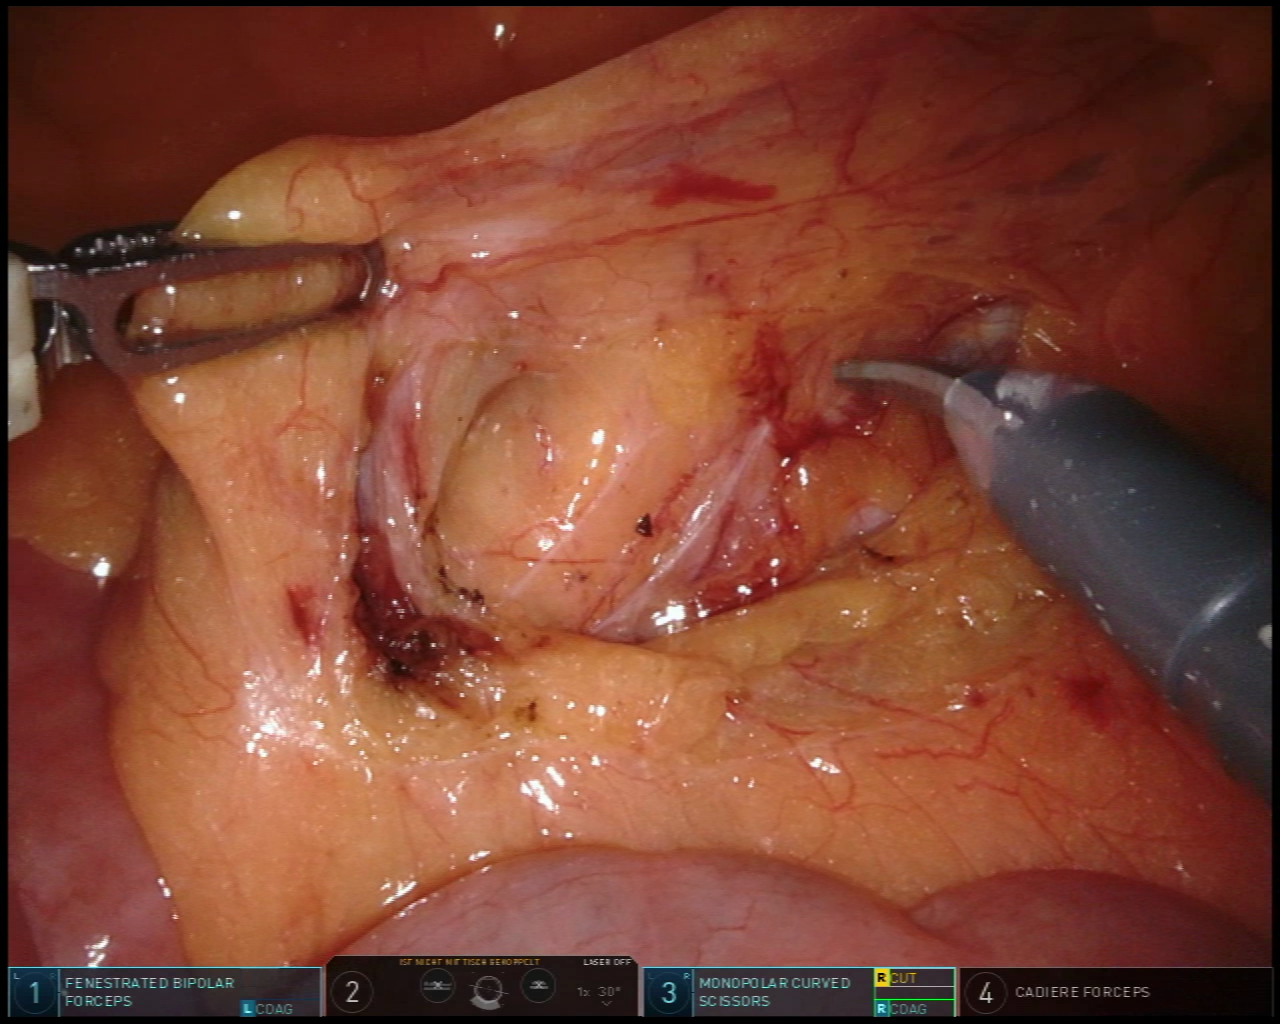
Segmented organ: ureter
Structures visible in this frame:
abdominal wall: no
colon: no
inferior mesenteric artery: no
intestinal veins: yes
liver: no
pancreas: no
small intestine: yes
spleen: no
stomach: no
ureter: yes
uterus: no
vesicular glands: no